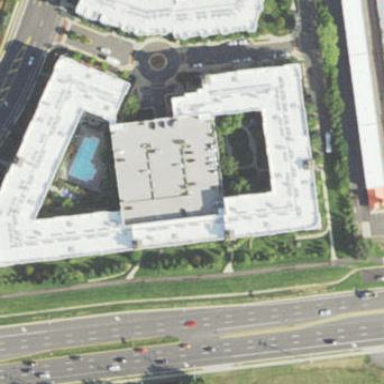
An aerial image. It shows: Multi-storey parking building.